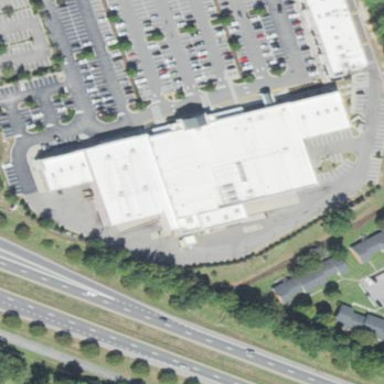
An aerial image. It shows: Building that houses supermarket.